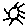
Label: sun